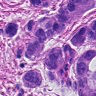
Metastatic tissue present: yes